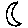
Label: moon